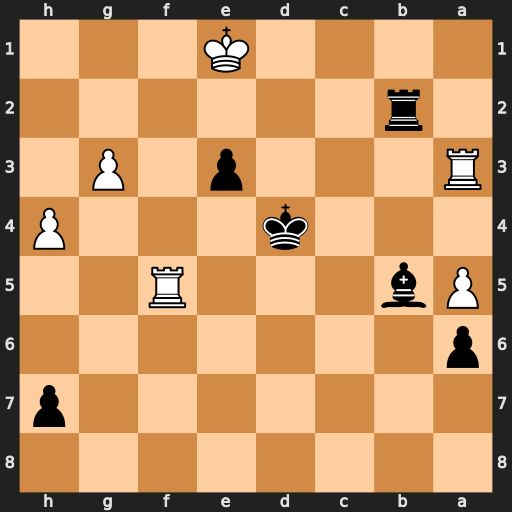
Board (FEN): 8/7p/p7/Pb3R2/3k3P/R3p1P1/1r6/4K3
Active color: b
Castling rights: -
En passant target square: -
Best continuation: Rb1#